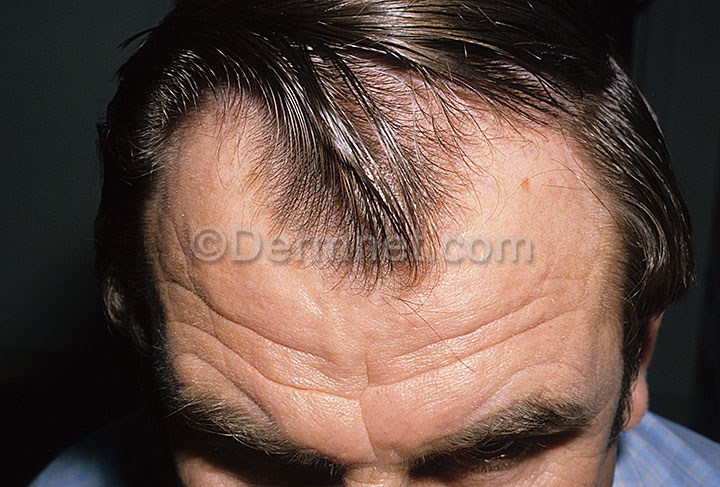
Disease: Hair Loss Photos Alopecia and other Hair Diseases